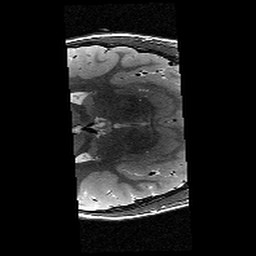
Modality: T2w
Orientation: axial
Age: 13
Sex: female
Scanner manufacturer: siemens
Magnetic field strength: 3 T
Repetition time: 9.23 s
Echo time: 0.067 s